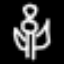
Label: angel